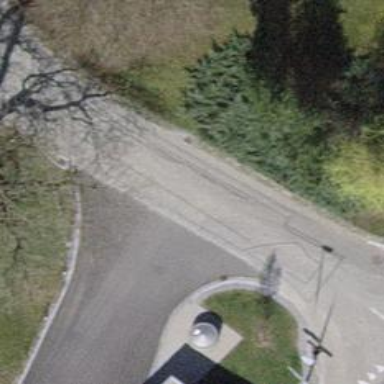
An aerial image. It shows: Unclassified road with asphalt surface.